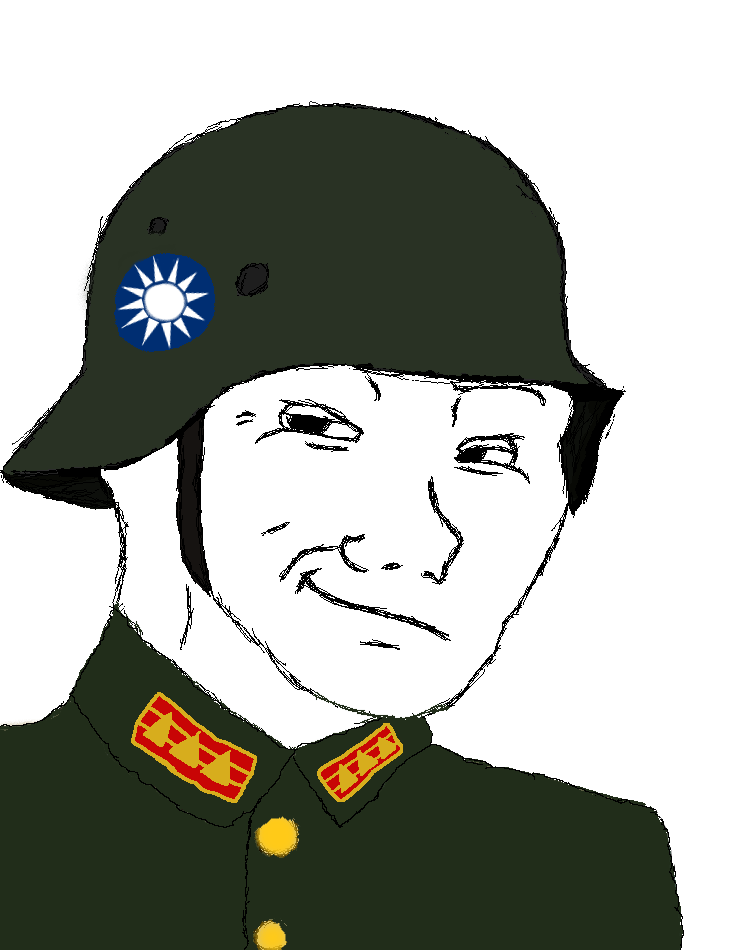
Label: 5_Smugjak